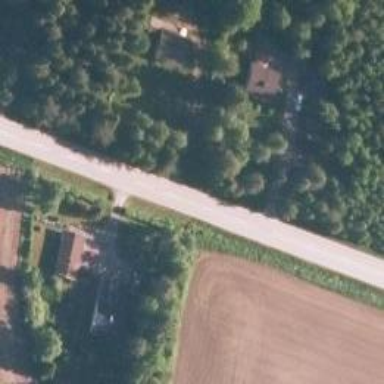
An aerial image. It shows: Asphalt road classified as tertiary.